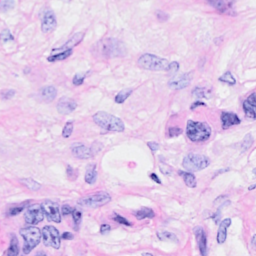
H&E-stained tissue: Breast